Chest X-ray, PA view. Patient: 58 years old, sex F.
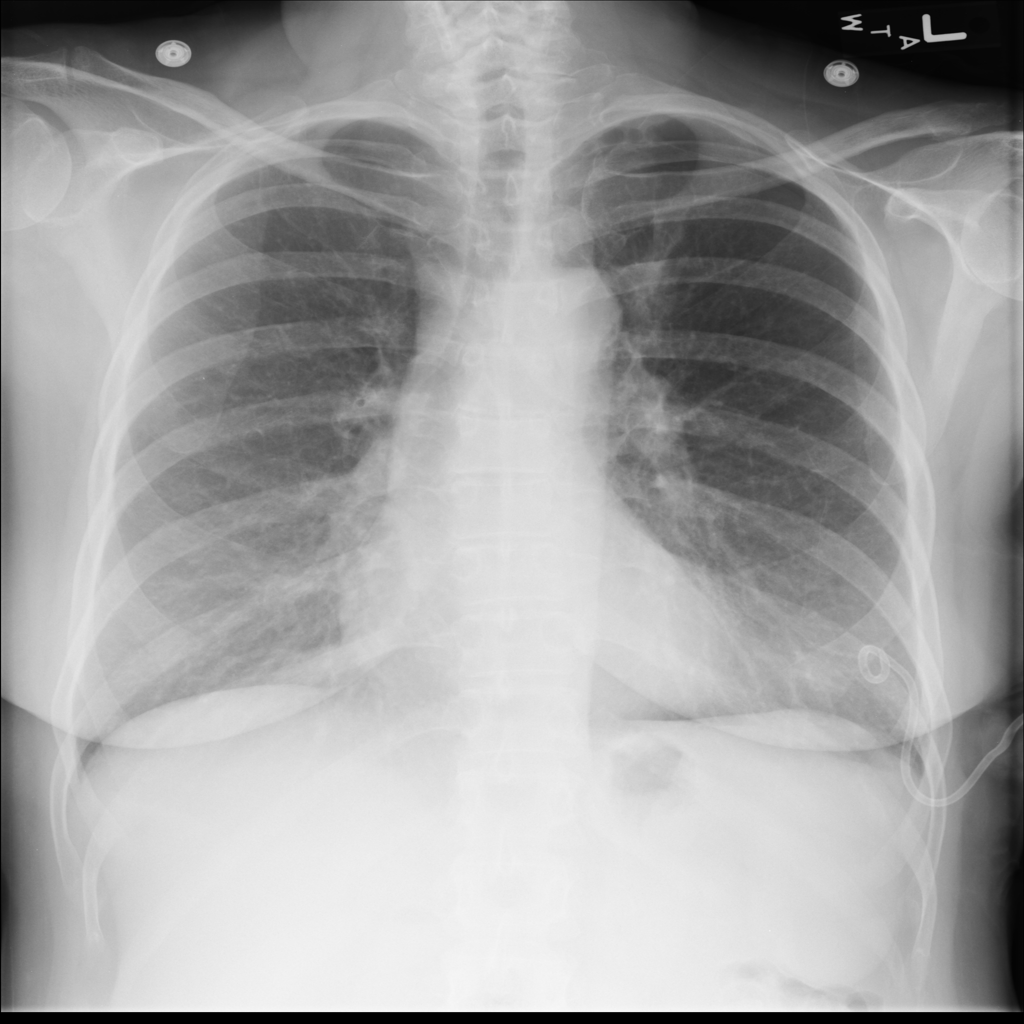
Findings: Pneumothorax